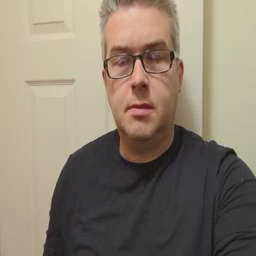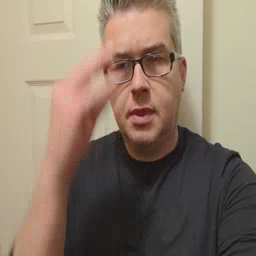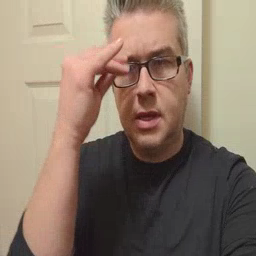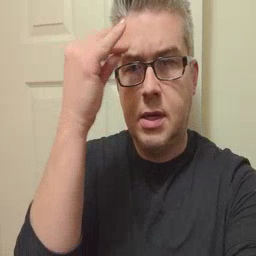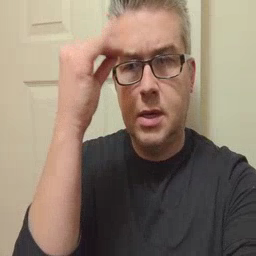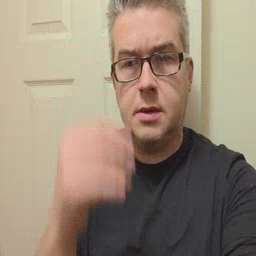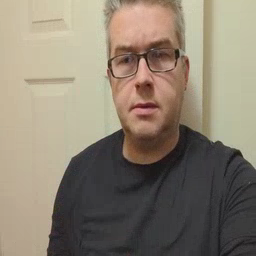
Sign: think